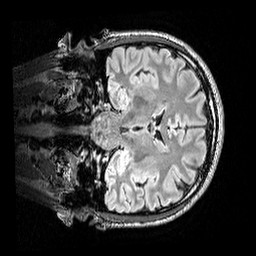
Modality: FLAIR
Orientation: coronal
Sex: male
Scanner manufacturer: siemens
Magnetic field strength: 3 T
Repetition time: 5 s
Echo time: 0.395 s